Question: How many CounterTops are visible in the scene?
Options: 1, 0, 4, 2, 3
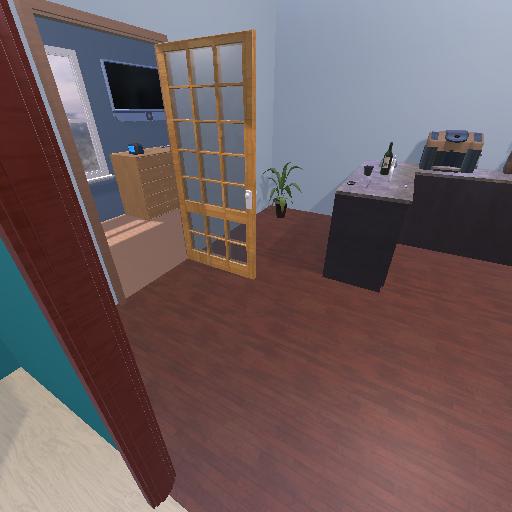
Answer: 1